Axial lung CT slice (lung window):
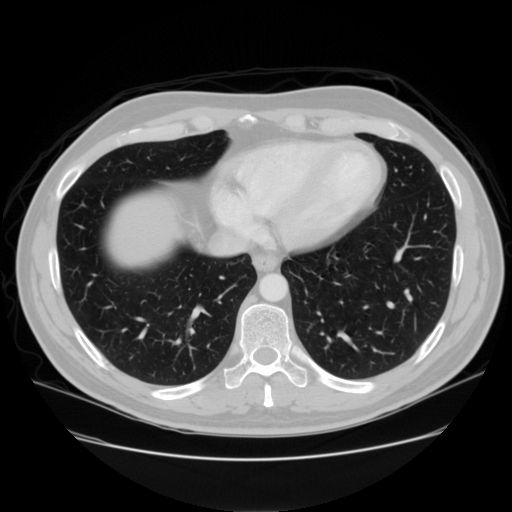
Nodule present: no